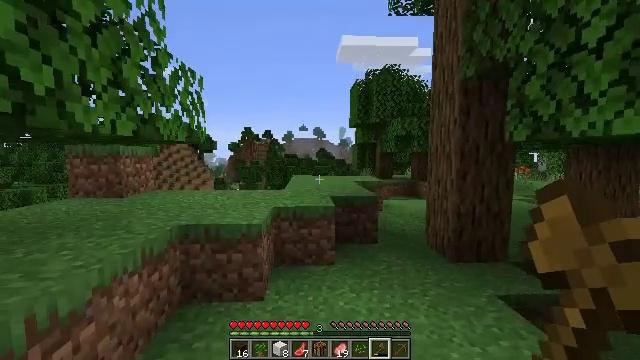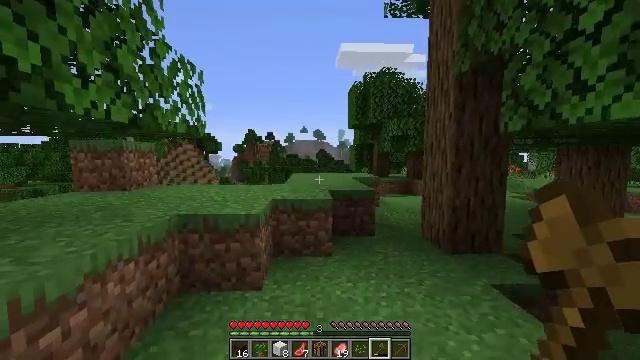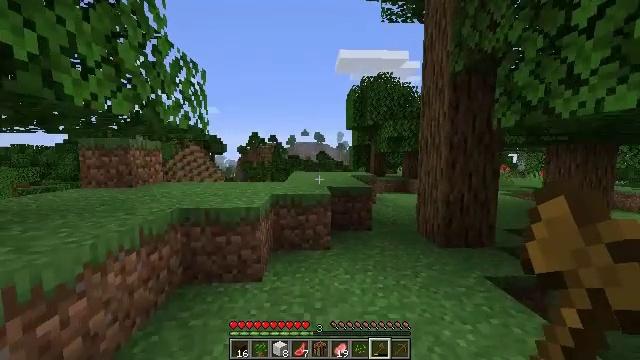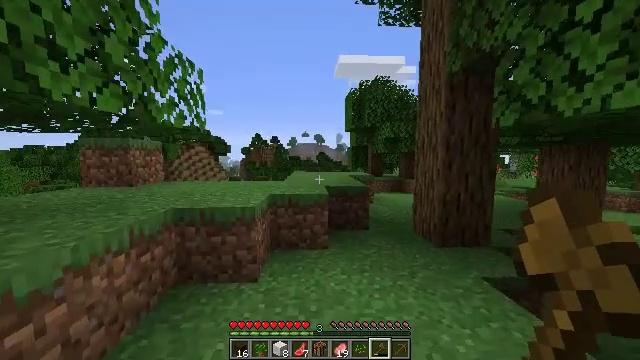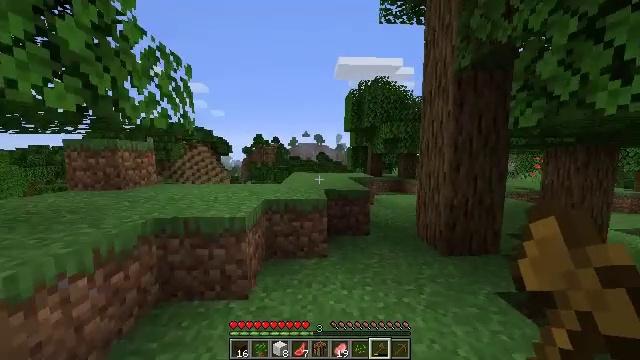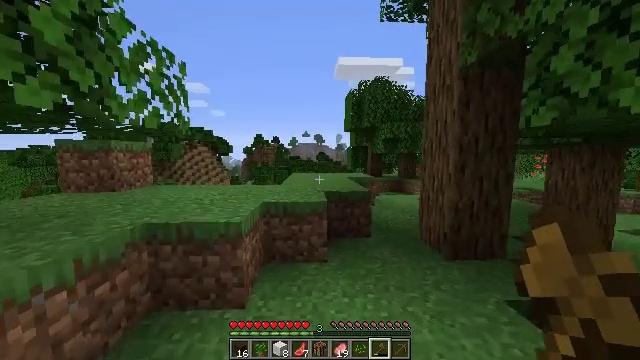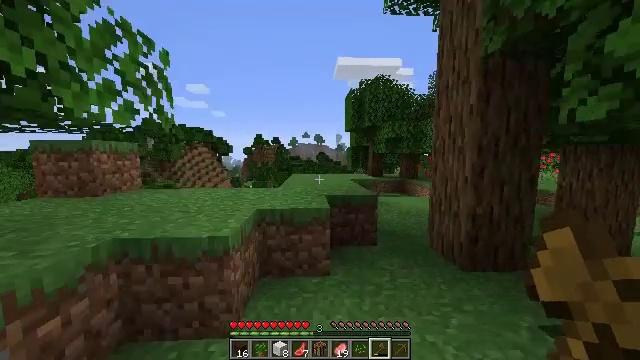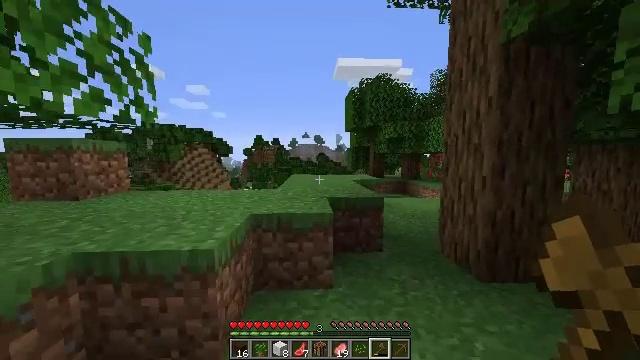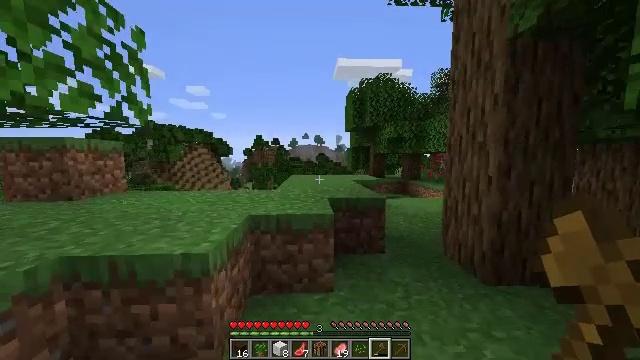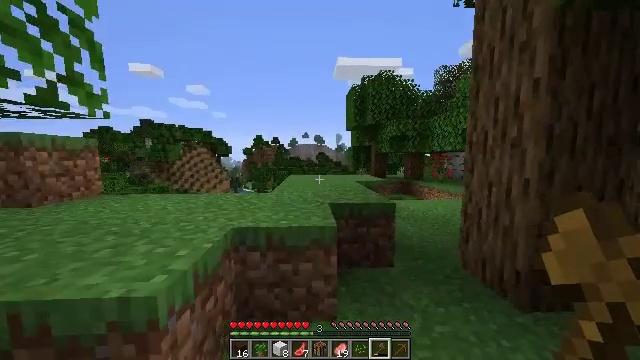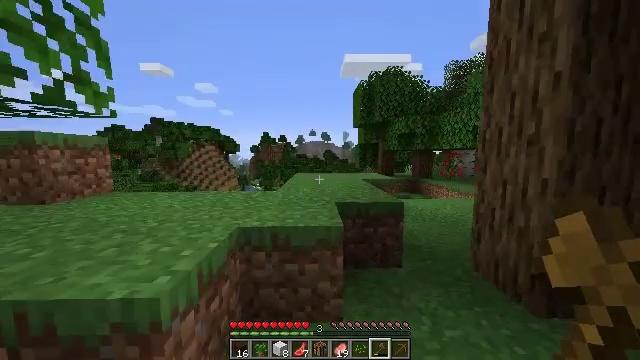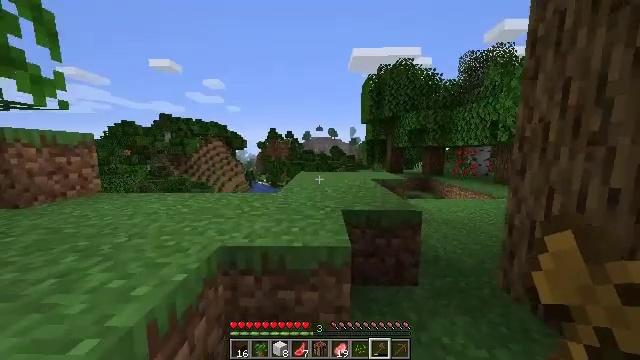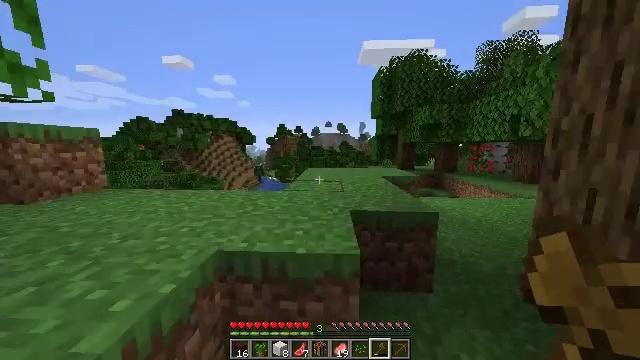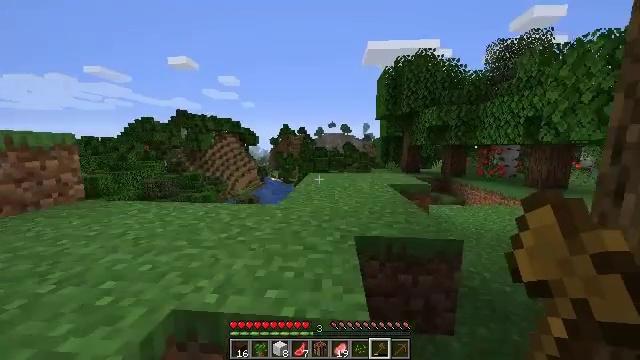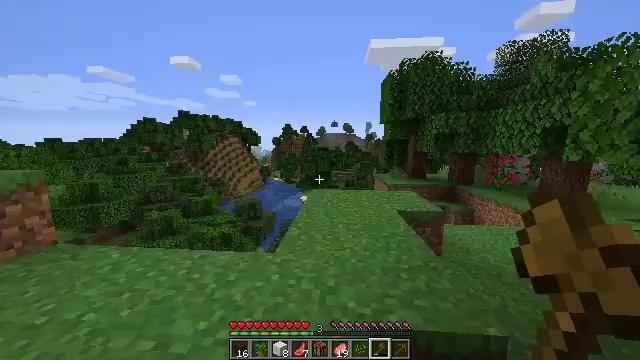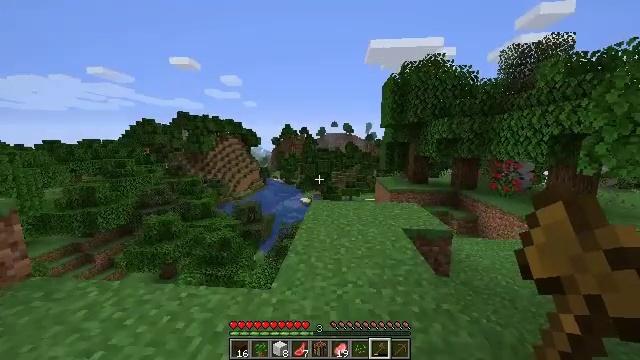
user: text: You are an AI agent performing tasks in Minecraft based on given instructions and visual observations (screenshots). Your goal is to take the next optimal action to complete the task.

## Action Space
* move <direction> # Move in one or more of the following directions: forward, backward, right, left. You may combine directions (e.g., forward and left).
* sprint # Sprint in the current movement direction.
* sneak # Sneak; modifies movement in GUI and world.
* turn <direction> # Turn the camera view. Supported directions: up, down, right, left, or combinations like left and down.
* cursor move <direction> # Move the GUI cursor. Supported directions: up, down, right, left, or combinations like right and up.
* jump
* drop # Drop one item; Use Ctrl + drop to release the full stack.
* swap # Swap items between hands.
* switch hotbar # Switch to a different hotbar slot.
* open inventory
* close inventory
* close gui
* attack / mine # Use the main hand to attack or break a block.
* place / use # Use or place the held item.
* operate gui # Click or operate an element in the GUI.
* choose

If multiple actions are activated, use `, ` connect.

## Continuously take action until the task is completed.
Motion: motion action
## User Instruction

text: Break the tall rose bush.
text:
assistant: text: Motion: move forward, sprint
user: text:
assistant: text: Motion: move forward, sprint
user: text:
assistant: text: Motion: move forward, sprint
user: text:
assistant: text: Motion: move forward
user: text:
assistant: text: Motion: move forward
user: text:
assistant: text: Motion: move forward
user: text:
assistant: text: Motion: move forward
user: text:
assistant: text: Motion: move forward
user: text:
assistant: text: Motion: move forward
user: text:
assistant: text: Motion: move forward, turn left
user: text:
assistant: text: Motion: move forward, turn left
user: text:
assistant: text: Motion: move forward, turn left and down
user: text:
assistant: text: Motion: move forward, jump
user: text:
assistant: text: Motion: move forward, jump
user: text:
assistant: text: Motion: move forward, jump
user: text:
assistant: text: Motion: move forward, jump
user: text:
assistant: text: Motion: move forward, jump
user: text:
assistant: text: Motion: move forward
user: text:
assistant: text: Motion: move forward
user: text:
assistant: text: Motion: move forward, turn right
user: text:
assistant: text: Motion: move forward, turn right
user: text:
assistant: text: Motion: move forward, turn right
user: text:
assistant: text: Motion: move forward, turn right
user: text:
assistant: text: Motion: move forward, turn right
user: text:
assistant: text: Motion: move forward
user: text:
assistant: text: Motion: move forward, jump
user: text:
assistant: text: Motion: move forward, jump
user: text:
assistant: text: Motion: move forward, turn left, jump
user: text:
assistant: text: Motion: move forward, jump
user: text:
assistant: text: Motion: move forward, jump